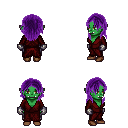
a pixel art fantasy rpg character, female body template, orc, green skin, red robe, metal pants, purple long hairstyle, metal gloves, brown shoes, four views (front, back, left, right), 2x2 character sprite sheet, small pixel art, hard edges, no anti-aliasing